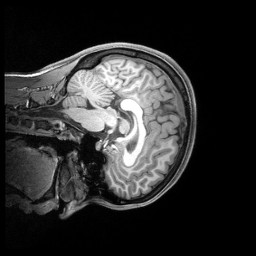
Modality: T1w
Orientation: sagittal
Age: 20
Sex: female
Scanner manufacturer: siemens
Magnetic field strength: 3 T
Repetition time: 2.4 s
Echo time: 0.00219 s